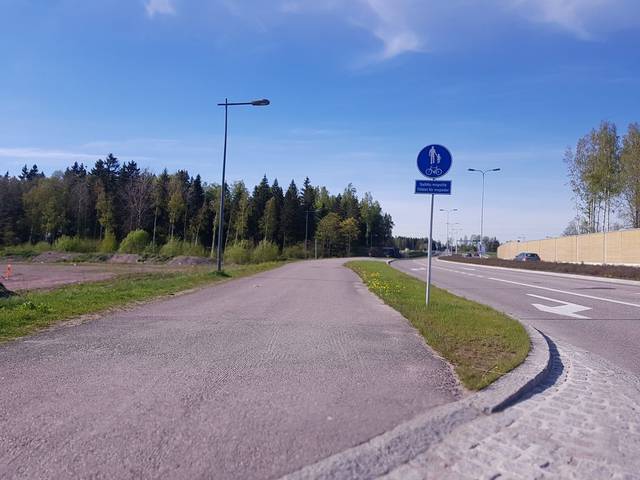
Region: Finland
Coordinates: 60.203, 24.786